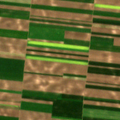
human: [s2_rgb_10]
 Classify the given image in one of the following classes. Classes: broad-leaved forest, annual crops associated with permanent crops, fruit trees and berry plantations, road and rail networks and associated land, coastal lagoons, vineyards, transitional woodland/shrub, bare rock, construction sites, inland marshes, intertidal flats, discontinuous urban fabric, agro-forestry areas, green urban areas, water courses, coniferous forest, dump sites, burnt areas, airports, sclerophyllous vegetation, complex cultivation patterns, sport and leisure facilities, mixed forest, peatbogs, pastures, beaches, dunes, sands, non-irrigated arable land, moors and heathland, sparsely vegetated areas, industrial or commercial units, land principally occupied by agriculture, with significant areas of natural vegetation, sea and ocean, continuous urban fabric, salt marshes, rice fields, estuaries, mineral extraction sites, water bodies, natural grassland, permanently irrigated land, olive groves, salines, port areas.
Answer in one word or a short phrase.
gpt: non-irrigated arable land